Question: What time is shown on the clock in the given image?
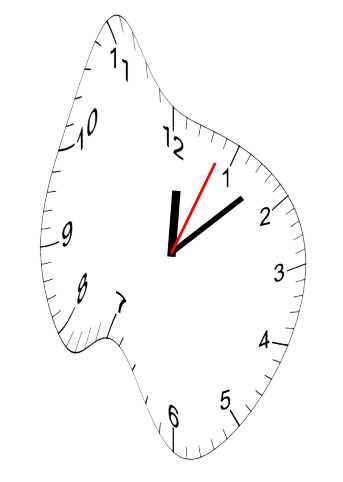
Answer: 12:08:04